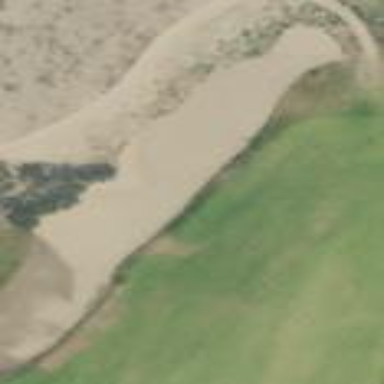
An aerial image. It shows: Golf bunker filled with sandy terrain.